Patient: sex F, age 54
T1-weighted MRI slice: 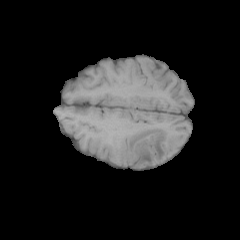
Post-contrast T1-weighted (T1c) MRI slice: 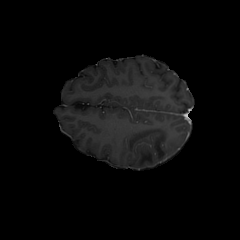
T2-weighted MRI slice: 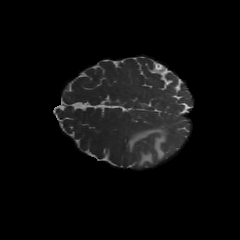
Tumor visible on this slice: yes
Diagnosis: Glioblastoma, IDH-wildtype
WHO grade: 4